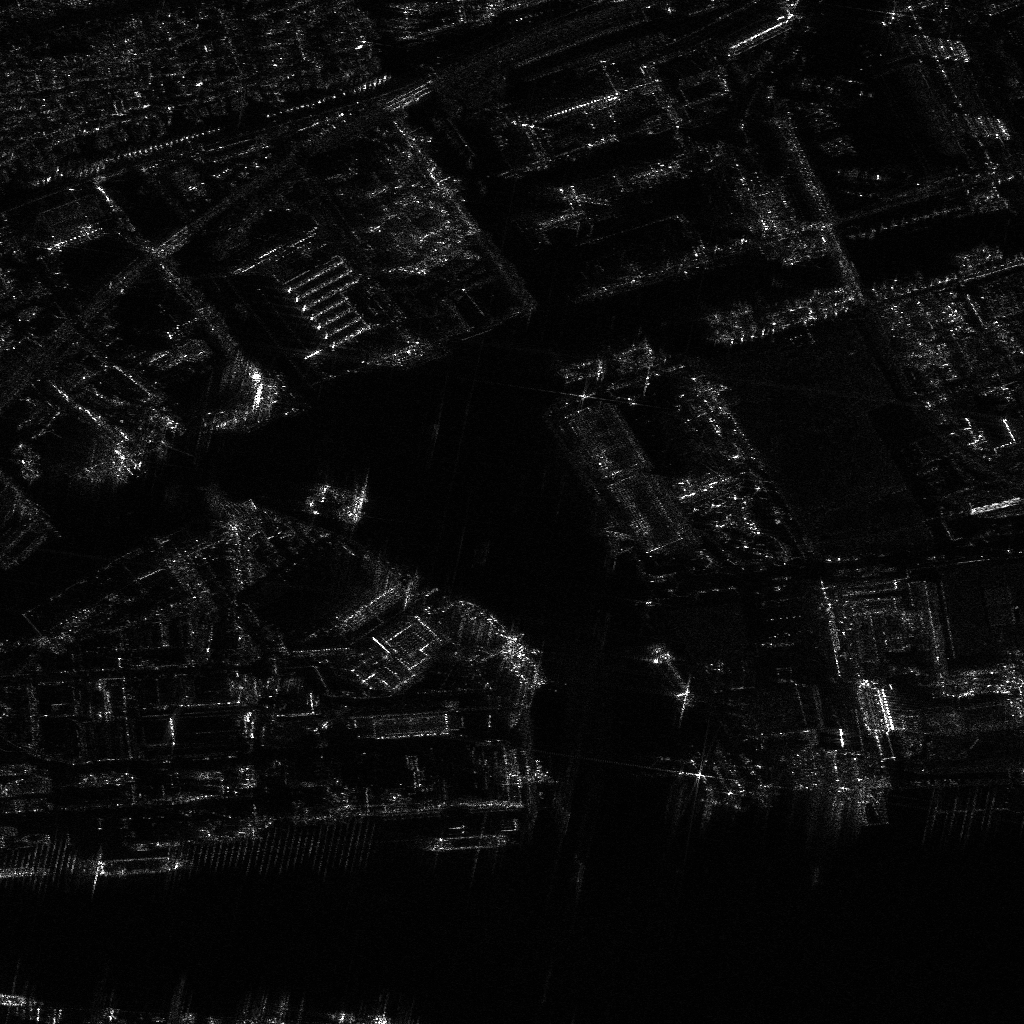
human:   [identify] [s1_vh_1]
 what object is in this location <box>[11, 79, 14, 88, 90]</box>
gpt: <ref>1 medium dredger at the bottom left</ref>